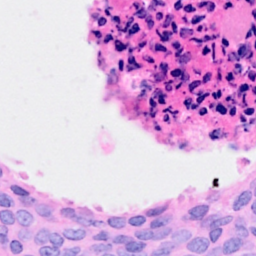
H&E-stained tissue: Breast